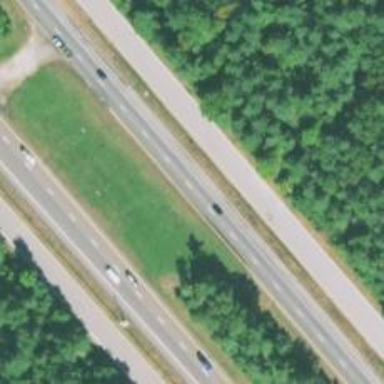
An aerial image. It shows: Asphalt motorway.